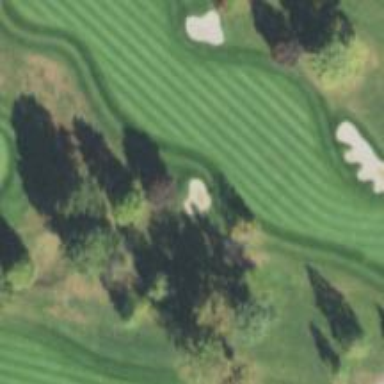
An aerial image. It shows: Golf hole.